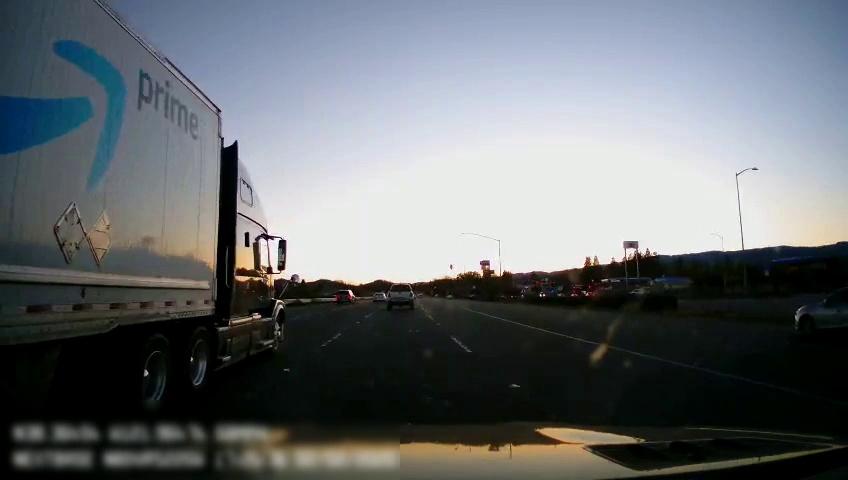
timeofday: Dusk/Dawn/Twilight
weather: Cloudy
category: Drivable Space
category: Vehicles | Car
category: Vehicles | SUV
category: Vehicles | Truck
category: Vehicles | SUV
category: Vehicles | Truck
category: Lanes | Current Lane
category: Lanes | Current Lane
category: Lanes | Alternate Lane
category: Lanes | Alternate Lane